Question: I have a table inside of a Twitter Bootstrap, and when the table has a lot of columns (around 19-20 depending on whats inside them) it extends outside of the .container.

The hr tag (gray line underneath table) defines the edges of the .container. The table always extends past it to the right.
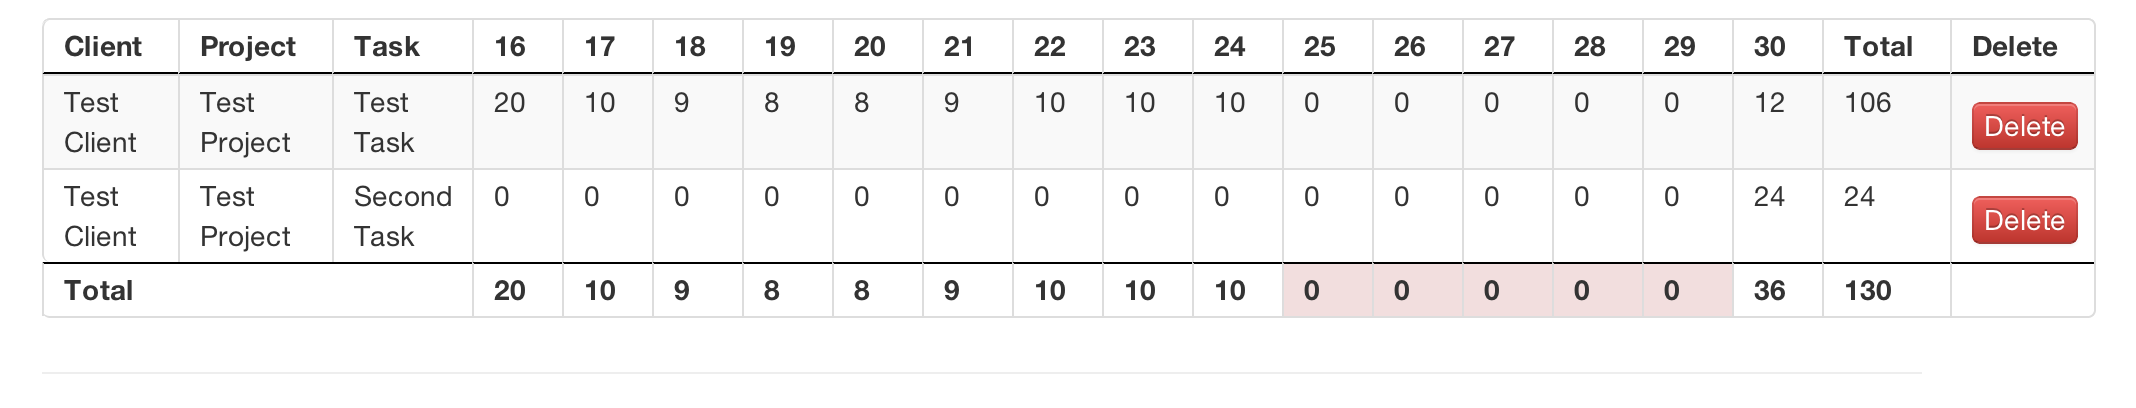
Answer: I had the same problem. It turned that the container's width was smaller than the table's width. If you're using Chrome, the Developer tools are pretty awesome.
I just set it to larger than my table's width, as a temporary fix. My table's width is current 1079px.
'''
.container { width: 1200px; }
'''
When I increased the table's width to 1132px it started to drift to the right again. I'm going to try decreasing the width of the contents, but it's a difficult problem. Collapsible columns are probably a thing and there's horizontal scroll, but that just seems like more barriers to the data.